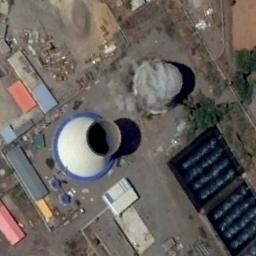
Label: thermal_power_station